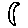
Label: moon